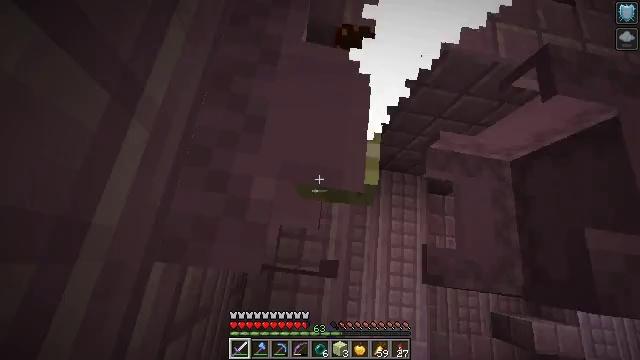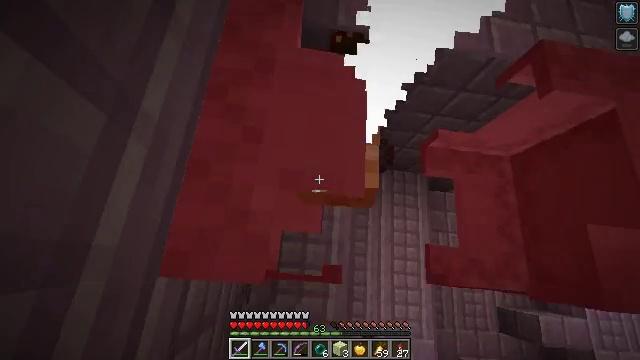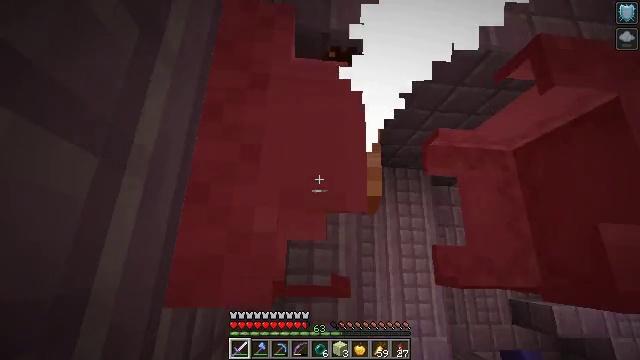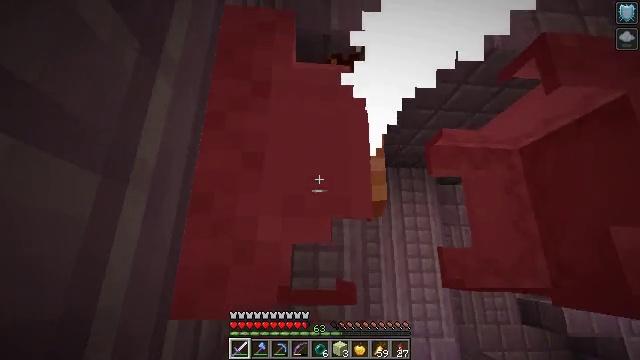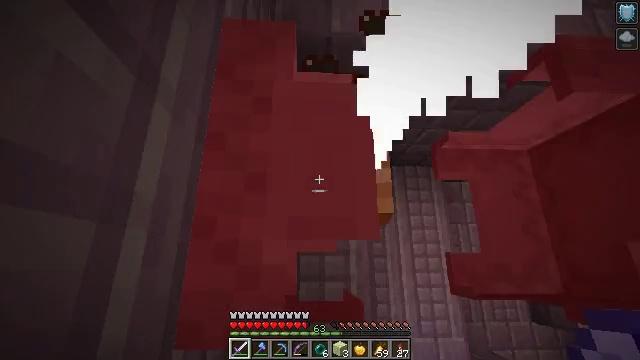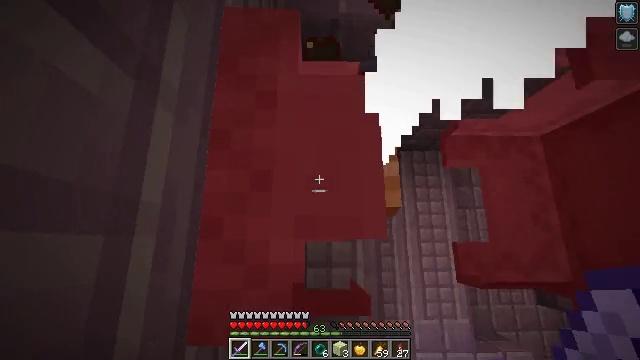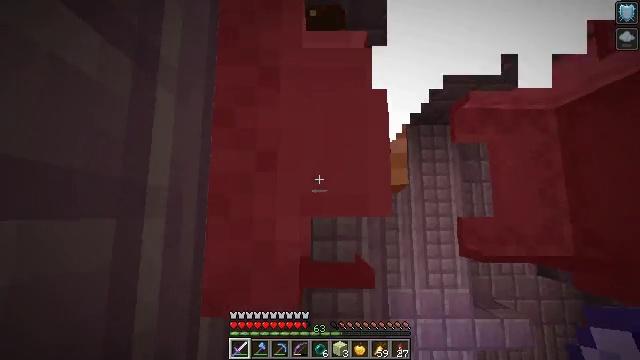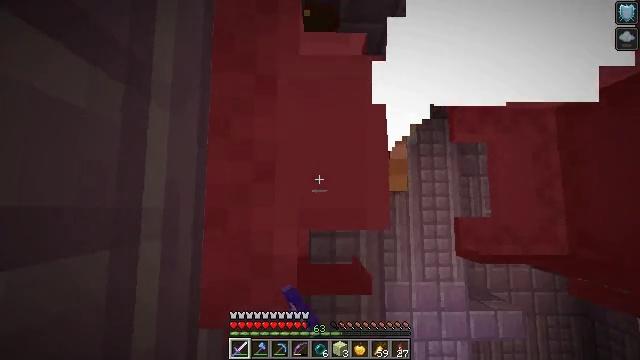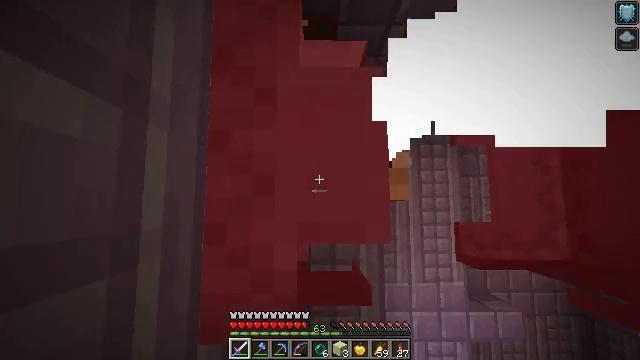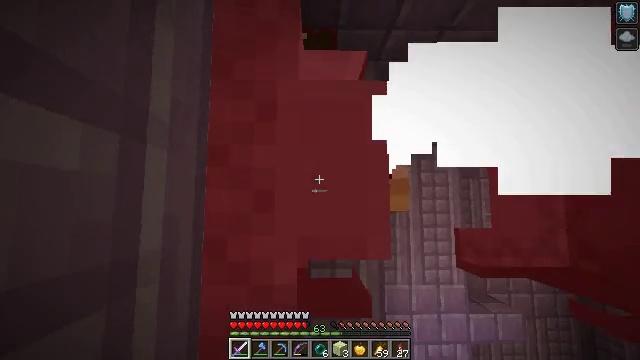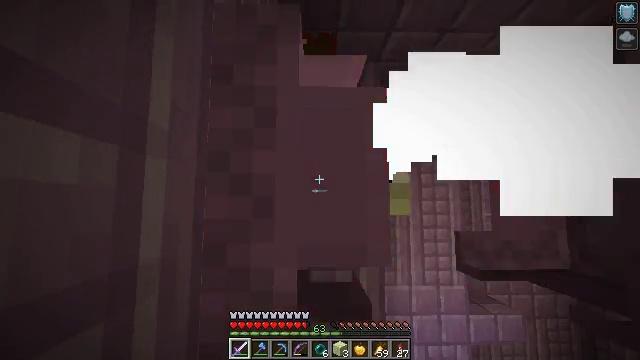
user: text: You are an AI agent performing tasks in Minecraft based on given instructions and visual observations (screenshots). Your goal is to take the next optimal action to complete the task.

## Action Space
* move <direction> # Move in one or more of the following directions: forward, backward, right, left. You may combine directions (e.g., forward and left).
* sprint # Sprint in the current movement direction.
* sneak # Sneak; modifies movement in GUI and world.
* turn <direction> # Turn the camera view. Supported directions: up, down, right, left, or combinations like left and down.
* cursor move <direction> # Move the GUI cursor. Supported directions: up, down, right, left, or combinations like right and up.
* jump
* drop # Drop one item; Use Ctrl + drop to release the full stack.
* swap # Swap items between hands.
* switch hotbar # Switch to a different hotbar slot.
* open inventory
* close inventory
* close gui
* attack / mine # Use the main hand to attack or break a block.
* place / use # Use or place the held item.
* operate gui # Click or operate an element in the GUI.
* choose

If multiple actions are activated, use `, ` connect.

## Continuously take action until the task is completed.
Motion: motion action
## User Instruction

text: Kill the shulker.
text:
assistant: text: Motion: no_op
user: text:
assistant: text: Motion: no_op
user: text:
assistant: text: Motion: no_op
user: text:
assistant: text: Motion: turn left
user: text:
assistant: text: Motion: turn left and down
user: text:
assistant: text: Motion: turn left and down, attack / mine
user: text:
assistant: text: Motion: turn down, attack / mine
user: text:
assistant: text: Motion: attack / mine
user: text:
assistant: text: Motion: no_op
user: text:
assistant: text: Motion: no_op
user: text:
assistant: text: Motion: no_op